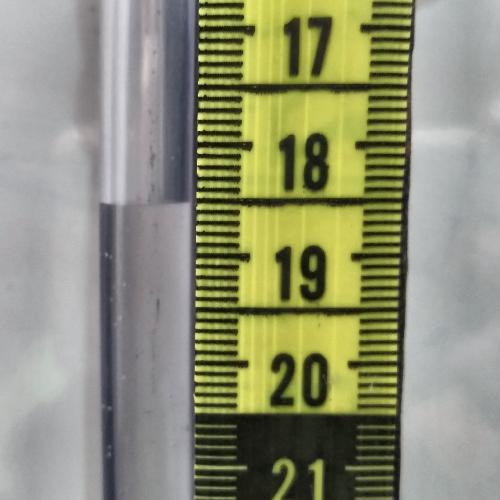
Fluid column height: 18.5 cm